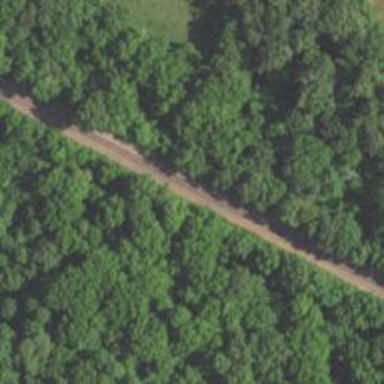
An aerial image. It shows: Railway track.